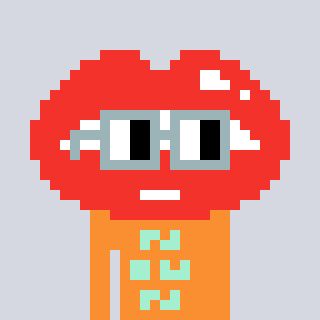
a pixel art character with square dark gray glasses, a lips-shaped head and a orange-colored body on a cool background